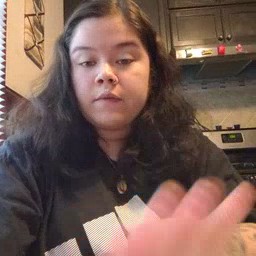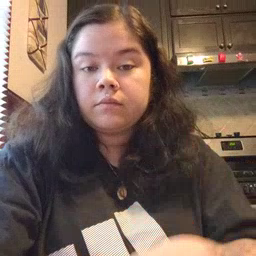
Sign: elephant